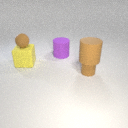
large yellow rubber cube to the left of large purple rubber cylinder